Question: The situation is
I have a directory A, I have a bunch of files and folders in the foldler.
Such as folder B , foler C , tmp1.txt , Hello.txt , tmp3.txt , okay.txt.
And in folder B,there are also a bunch of files in it.
So I want to move all txt files recrusively to another folder such as /home.
Here is my code.
'''
find . -name "*.txt"| grep -v [\s\S]*tmp[\s\S]* -exec mv {} /home \;
'''
I can only select these files,however it won't execute move operation.

because linux find has path in result.So it annoy me a lot.
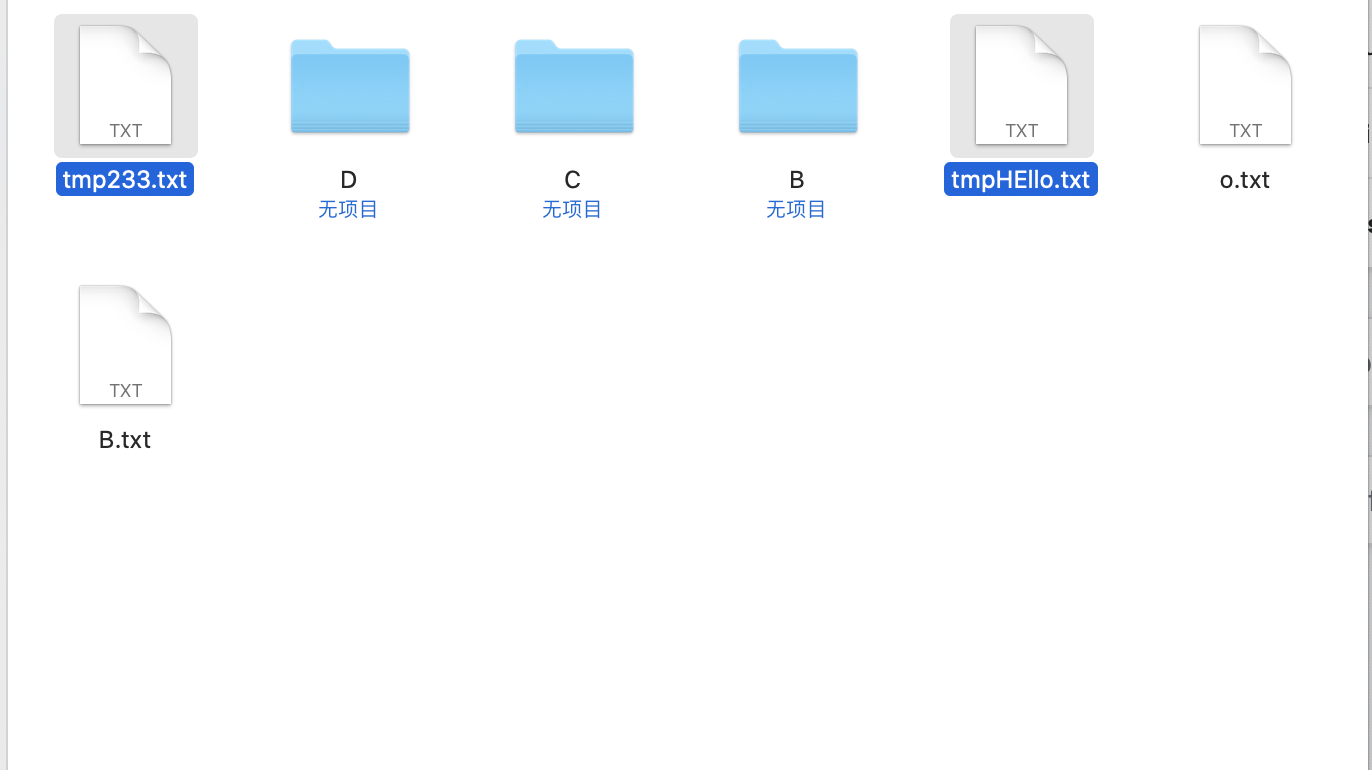
Answer: To move only regular files, add '-type f' and exclude the files you don't want with '\!':
'''
find . -type f -name '*.txt' \! -name '*tmp*' -exec mv -i -t /home {} +
'''
The '-i' asks for permission to overwrite a file if it already exists and the '+' instead of the '\;' is used to move as many files as possible with one invocation of 'mv' (and thus we need to specify the target directory with the '-t' option as '{}' contains more than one file).